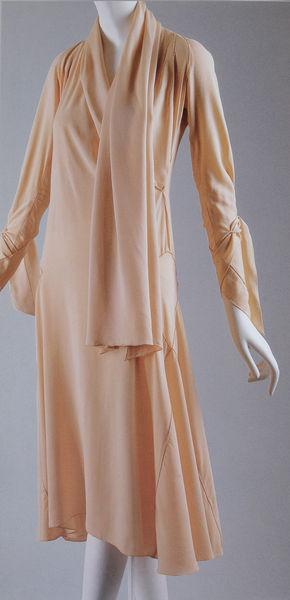
Titel: Tagesgewand
Künstler: Madeleine Voinnet
Institution: unbekannt
Schlagwörter: kleid, schal, mode, ärmel, stoff, rosa, seide, gerade, rosé, foto, schnitt, puppe, langärmlig, knielang, aprikot, voilet